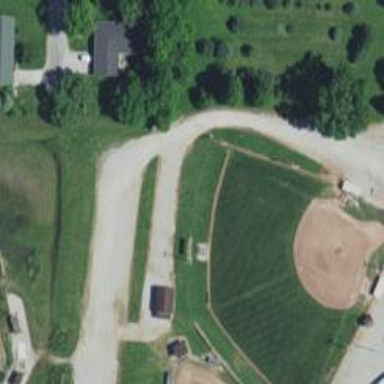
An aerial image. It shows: Softball pitch for leisure and sport activities.